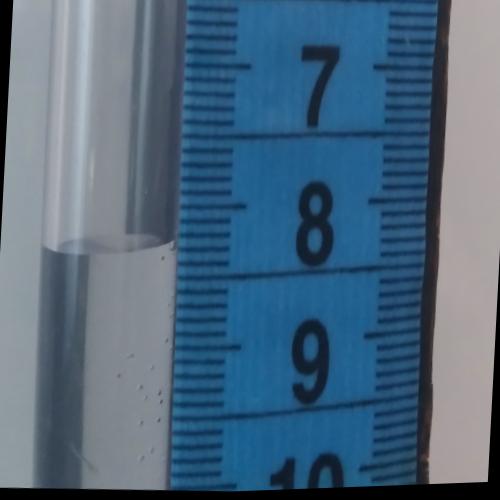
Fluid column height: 8.3 cm